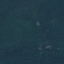
Land use / land cover: Forest